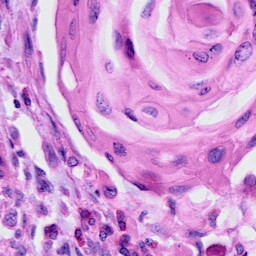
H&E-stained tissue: Cervix